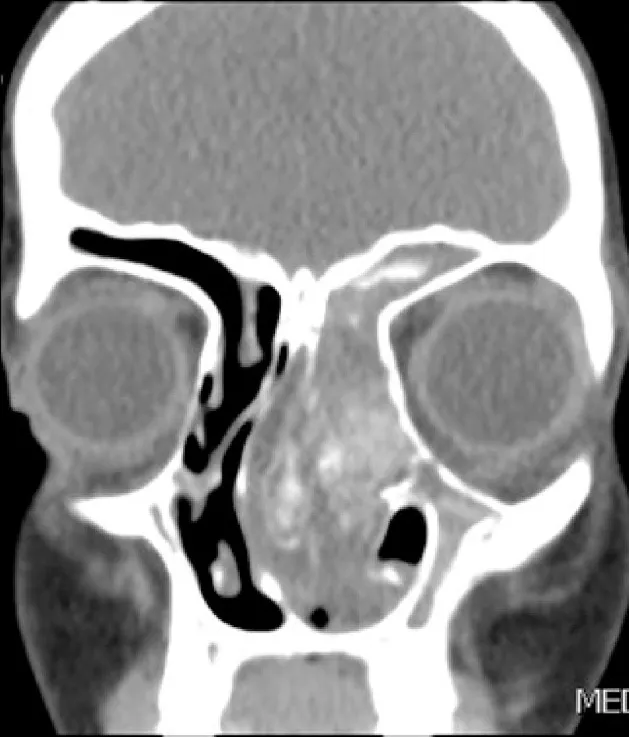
(A) Coronal CT image shows heterogeneous opacity filling the left maxillary and frontoethmoidal sinuses with bone expansion and pushing the septum to the right side.
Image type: radiology (ct)